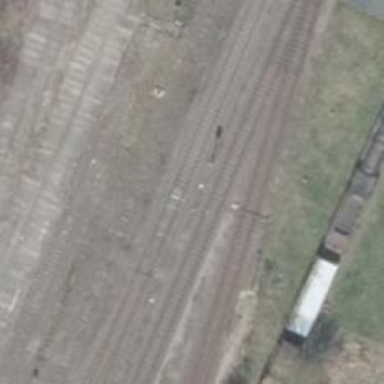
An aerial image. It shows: Railway spur service.